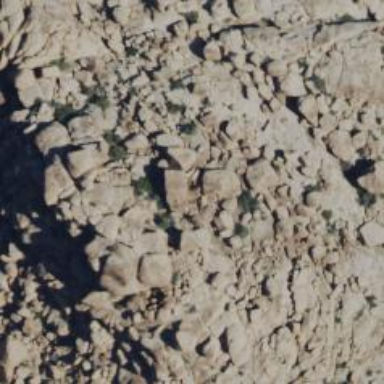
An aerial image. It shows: Cliff in nature.